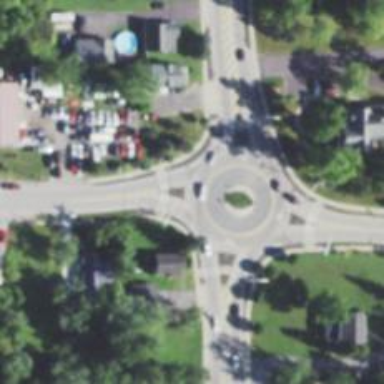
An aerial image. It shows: Primary highway intersecting roundabout.